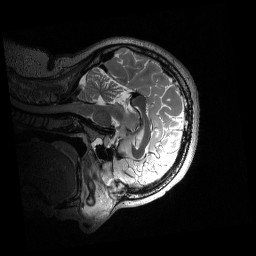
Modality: T2w
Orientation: sagittal
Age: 28
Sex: female
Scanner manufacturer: siemens
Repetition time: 3.2 s